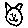
Label: cat